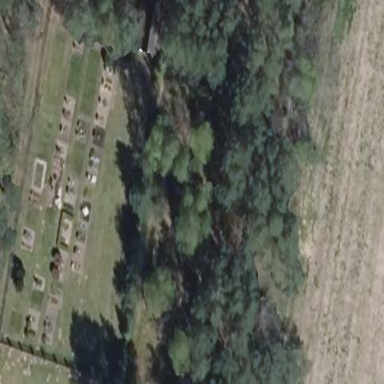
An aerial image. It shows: Grave yard.